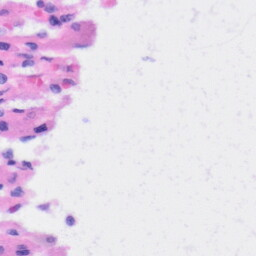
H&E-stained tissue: Liver